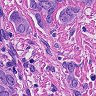
Metastatic tissue present: yes